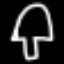
Label: mushroom